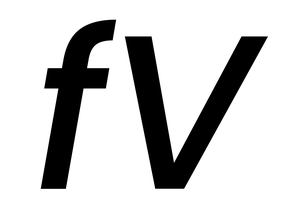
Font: Poppins-MediumItalic